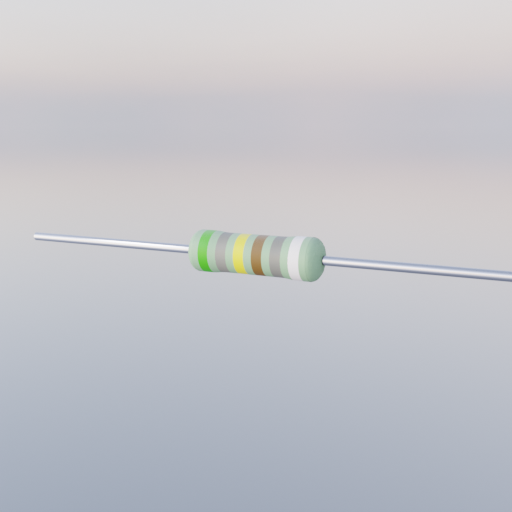
Resistor colour bands (in order): green, gray, yellow, brown, gray, white